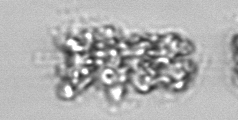
Label: Leptocylindrus_mediterraneus